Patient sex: M
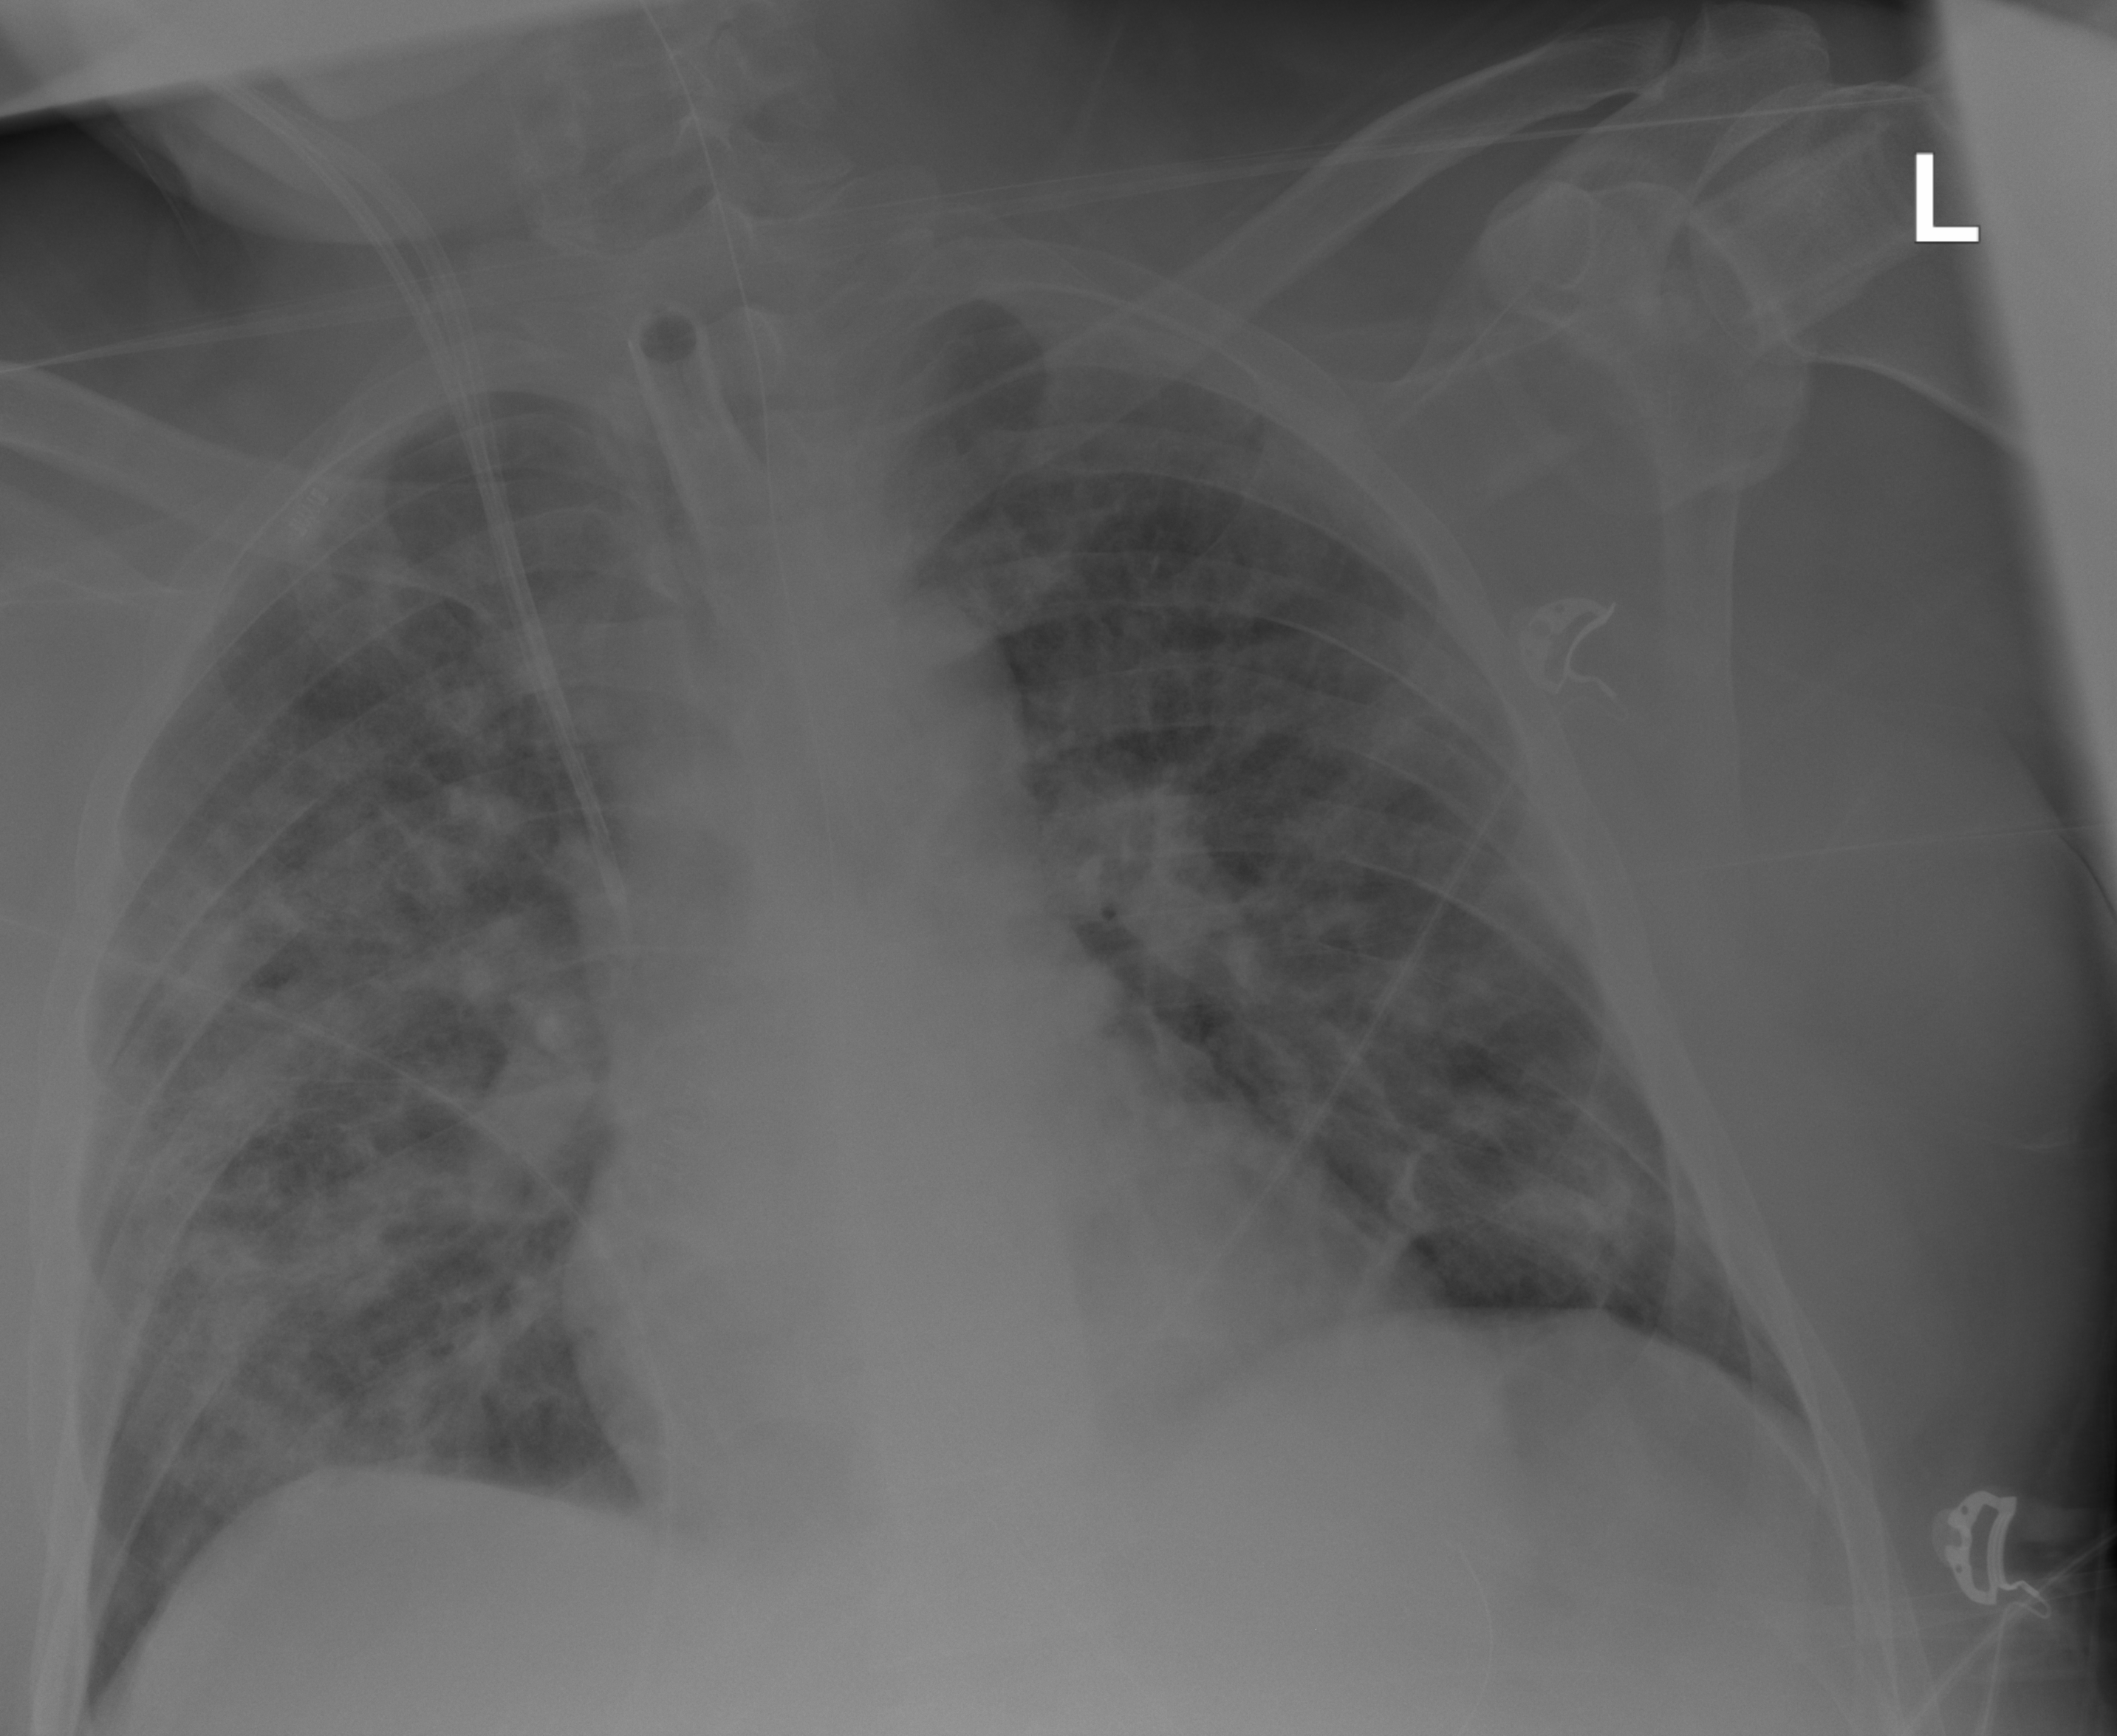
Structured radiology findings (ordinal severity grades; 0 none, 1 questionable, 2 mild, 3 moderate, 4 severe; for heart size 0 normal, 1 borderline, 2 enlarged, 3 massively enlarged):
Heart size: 0
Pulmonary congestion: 1
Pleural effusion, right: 0
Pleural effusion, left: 0
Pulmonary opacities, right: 3
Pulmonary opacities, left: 2
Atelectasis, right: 2
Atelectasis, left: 2